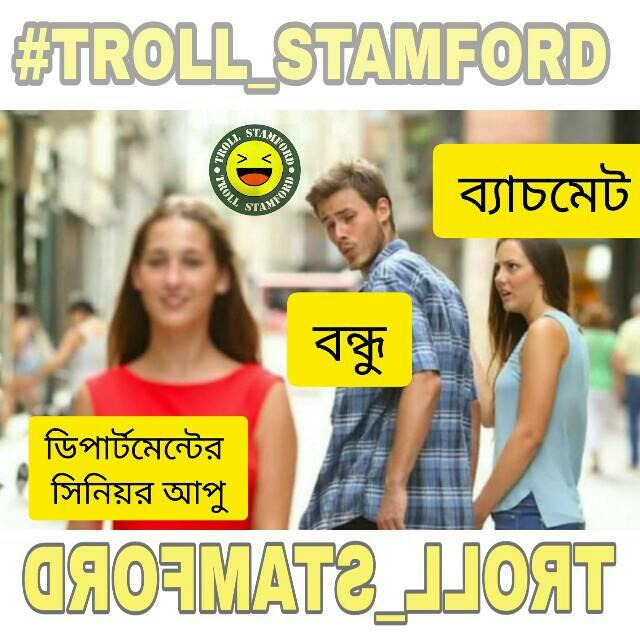
Caption: ব্যাচমেট    বন্ধু     ডিপার্টমেন্টের সিনিয়র আপু
Label: non-hate